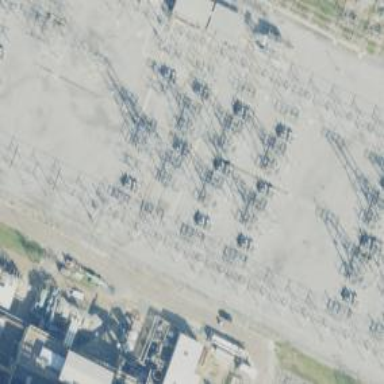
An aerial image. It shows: Switch for power supply.